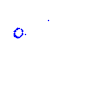
Particle: proton